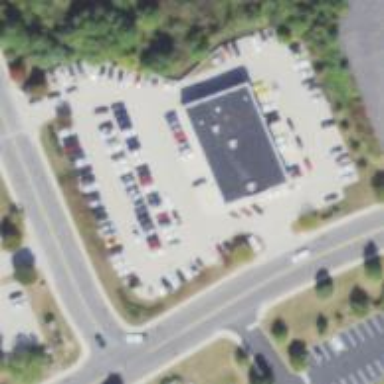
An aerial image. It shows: Car shop building.